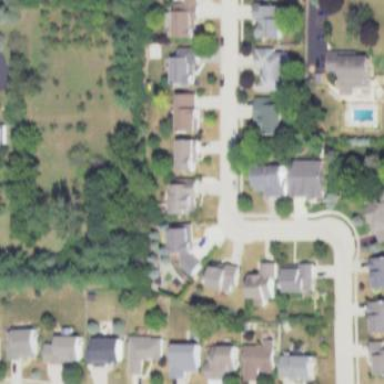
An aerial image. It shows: Residential neighbourhood consisting of single-family homes.